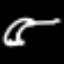
Label: frog